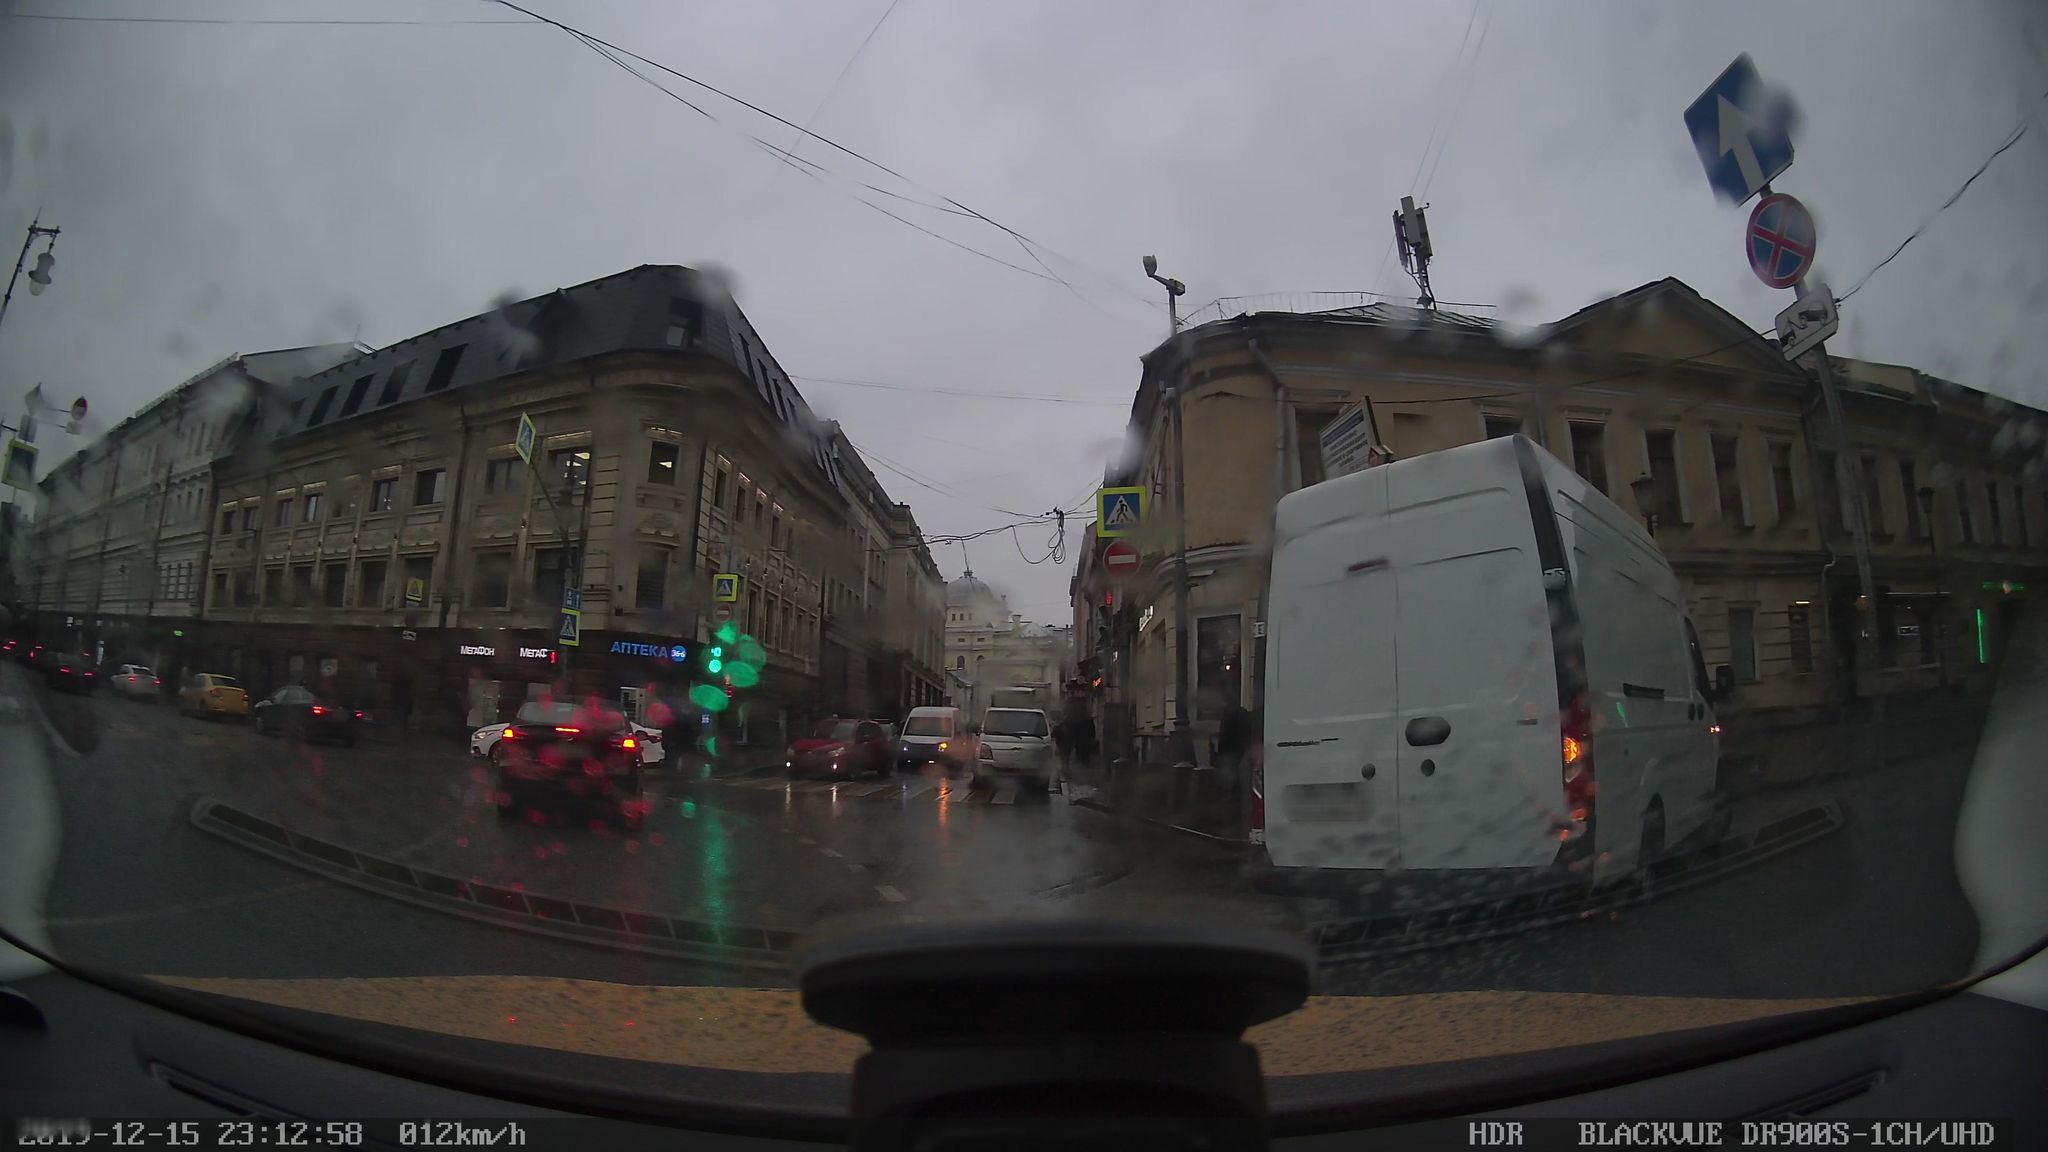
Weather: rainy
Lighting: dusk/dawn
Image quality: slightly poor
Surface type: driving surface
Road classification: footway
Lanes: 2
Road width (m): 1.4
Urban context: urban centre
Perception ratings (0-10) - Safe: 1.87, Lively: 6.13, Beautiful: 3.62, Boring: 0.6, Depressing: 4.5, Wealthy: 4.13